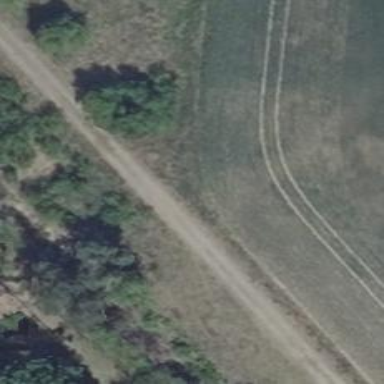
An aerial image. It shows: Hunting stand.